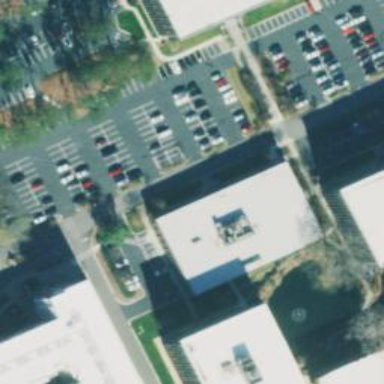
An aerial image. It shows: Office building.